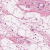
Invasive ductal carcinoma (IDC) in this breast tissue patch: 0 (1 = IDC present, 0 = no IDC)